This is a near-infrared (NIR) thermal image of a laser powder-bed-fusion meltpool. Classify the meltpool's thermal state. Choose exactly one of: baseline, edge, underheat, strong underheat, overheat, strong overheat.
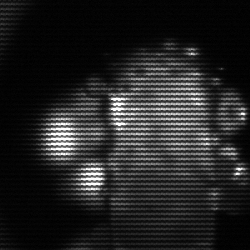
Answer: strong underheat